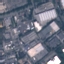
Land use / land cover: Industrial